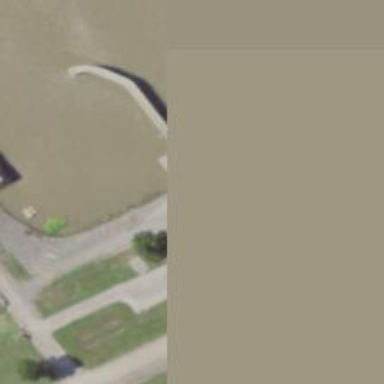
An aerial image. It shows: Lock gate on waterway.